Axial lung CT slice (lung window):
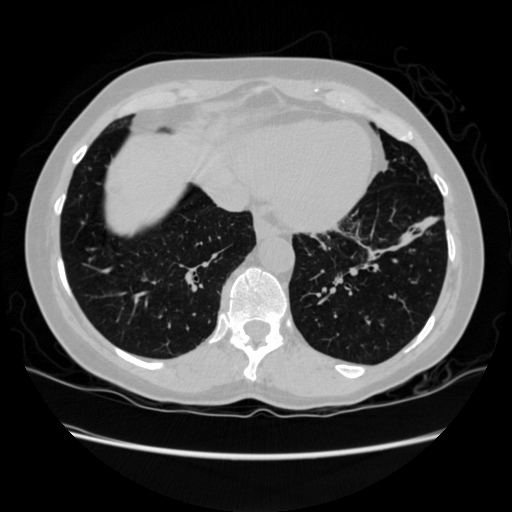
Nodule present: no